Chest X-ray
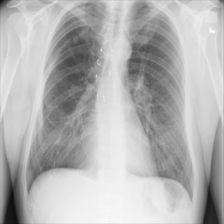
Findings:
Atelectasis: negative
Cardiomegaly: negative
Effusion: negative
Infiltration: negative
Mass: negative
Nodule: negative
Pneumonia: negative
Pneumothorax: negative
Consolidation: negative
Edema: negative
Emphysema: negative
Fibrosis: negative
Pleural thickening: negative
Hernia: negative